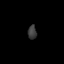
Tissue: lung
Cell type: Pericytes
Senescence score: 0.5466
Nuclear area (px): 122
Mean DAPI intensity: 57.582